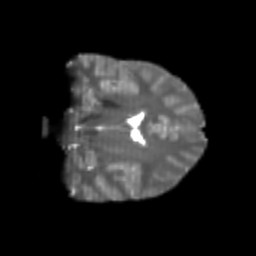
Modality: T2w
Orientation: coronal
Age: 20
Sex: male
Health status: healthy
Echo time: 0.074 s